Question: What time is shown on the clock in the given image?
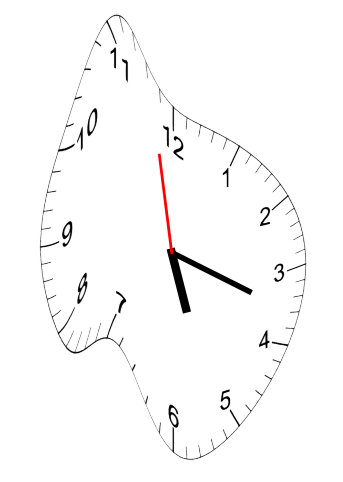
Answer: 05:17:58